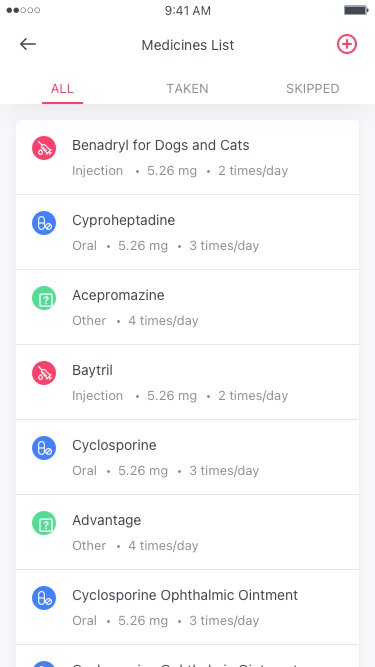
Text in this UI design:
taken
Skipped
All